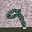
Label: 9